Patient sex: M
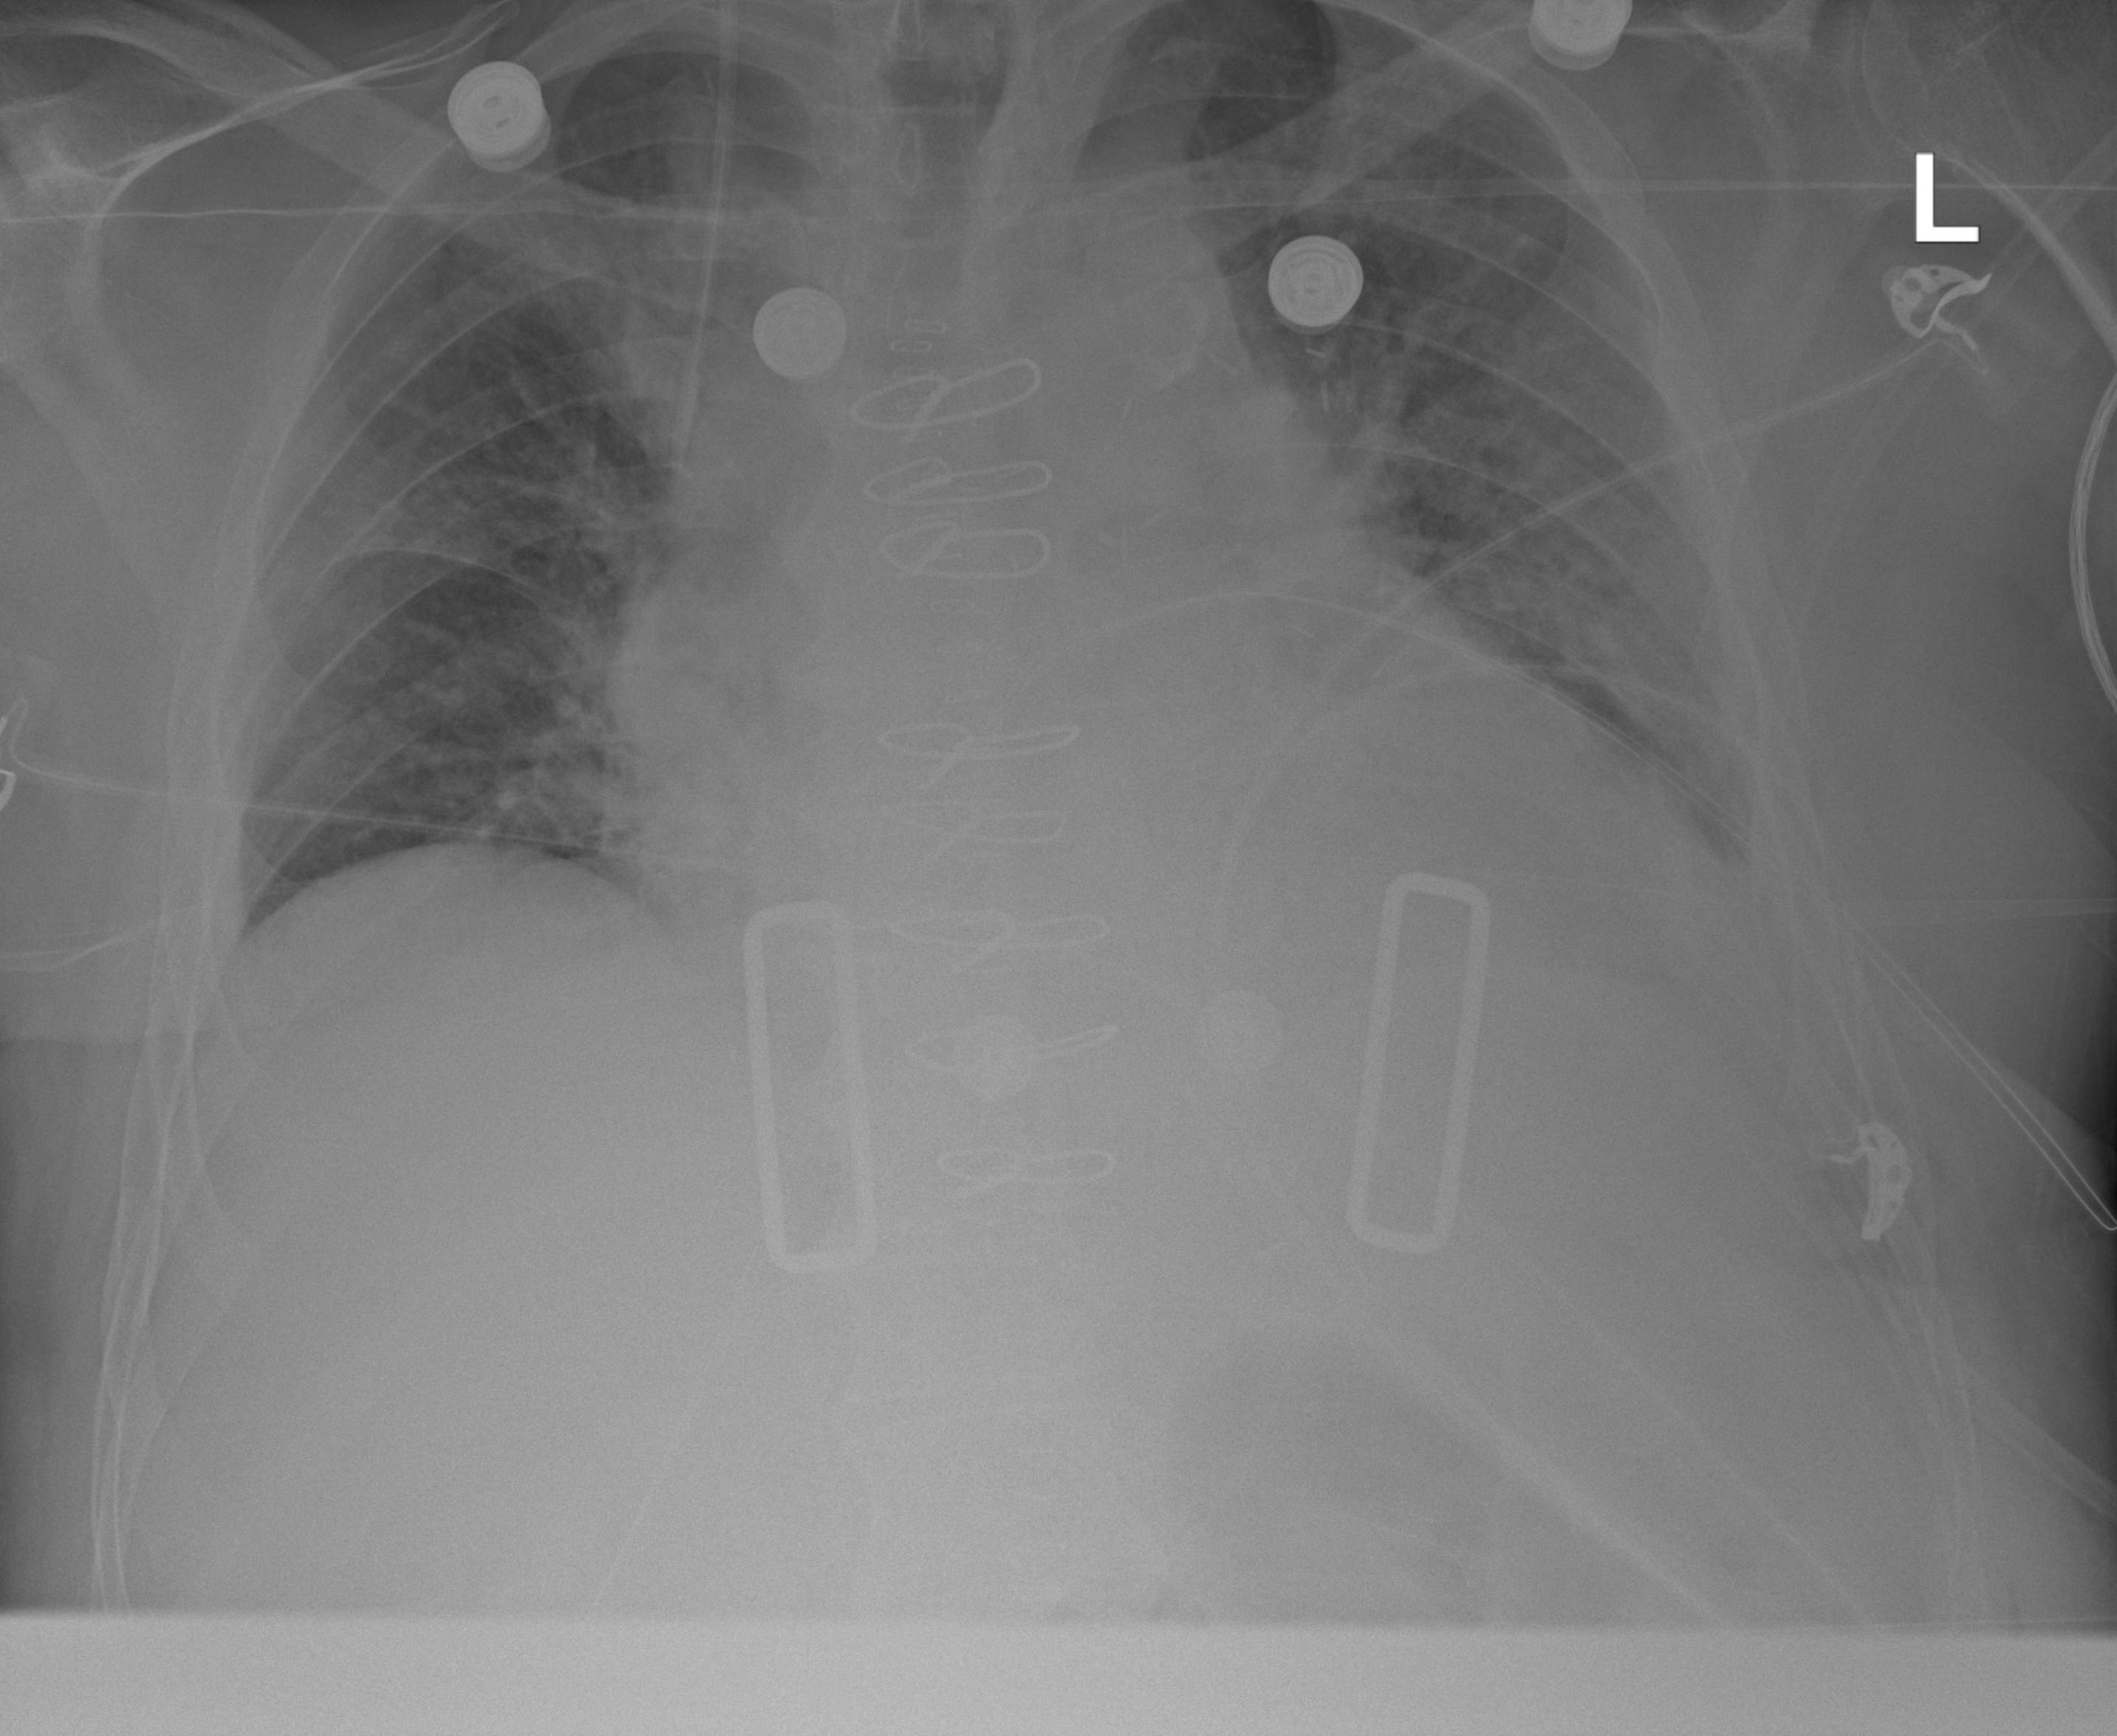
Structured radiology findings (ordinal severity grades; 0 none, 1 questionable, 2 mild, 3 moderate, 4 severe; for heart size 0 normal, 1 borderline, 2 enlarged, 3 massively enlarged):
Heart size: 2
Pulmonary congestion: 2
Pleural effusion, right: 1
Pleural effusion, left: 2
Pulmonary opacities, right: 2
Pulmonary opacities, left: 2
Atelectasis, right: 0
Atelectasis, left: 0